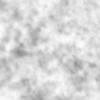
Label: no_change